Question: hey guys i have seen a parallax website online ,now i have done parallax in the past, but what i am not able to figure out on this website is how a certain parallax text appears on this website .
<URL>.
The parallax text i am talking about :

now i asked this question to one of my seniour colleagues and i got the following answer :
> the text is part of the following image : <URL>.
but to me its still unclear how exactly this is created , reading the console too does't explain much .
can somebody give me a vague idea how this parallax text is created ?
Hey guys , if you have a look at the screen shot i attached and open the website in a tab , you'll see that that perticular peice of text has a parallax background , I.E. while you scroll , the background of the text moves , My question is , how is this done ?
if all you did was have a look at my screen shot and opened the website i had added as a link , you'd clearly see what i was talking about .
anyways , i resolved this issue, to my question can be found here :<URL>.
and as witko added in one of the comments the basic principal of acheiving such an effect is the following :
> You just lay one image on top of the other. PNG images support
transparency, so if you cut holes in the top image, the bottom image
will be visible through these holes.
the CSS code :
'''
body {
margin:0;
background-image:url(http://amrapalijewels.com/images/muse-2-bg.jpg);
background-repeat:no-repeat;
background-position:center top;
background-attachment:fixed;
}
#container {
height:1400px;
}
#mystery {
height:400px;
background-image:url(http://amrapalijewels.com/images/eternal_mystery_background_newest.png);
background-repeat:no-repeat;
background-position:center top;
}
@media screen and (max-width:730px) {
body,#mystery {
background-size:260%;
}
}
'''
THE HTML code ::
'''
<div id="container">
<div id="mystery"></div>
</div>
'''
thank you.
Alex-z.
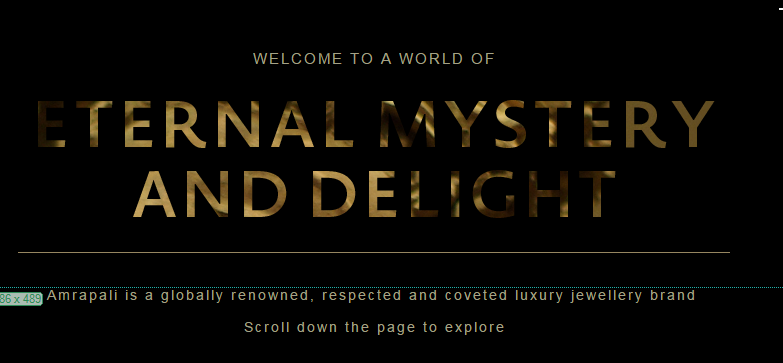
Answer: They use this image <URL> on top of it the one on top is a png with the text cut out so you can see through to the background image. You can use inspect element to see for your self by delete the node
'''
<section id="first" class="story first">
'''
Edit from @witiko
> You just lay one image on top of the other. PNG images support
transparency, so if you cut holes in the top image, the bottom image
will be visible through these holes.